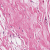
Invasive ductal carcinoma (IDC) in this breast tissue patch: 0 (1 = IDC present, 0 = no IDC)